Question: I have open pdf file in uiwebview, add image and text in uiwebview subview.Then i tried created pdf file. Below sample i have used to generate pdf file. Multiple page writing in single page. How can i write sample quality and exact size.
Please check screen shots and below source
'''
UIGraphicsBeginPDFContextToData( pdfData, CGRectZero, nil );
for (int i = 0; i < 10; i++) {
CGRect f = [pdfView frame];
[pdfView setFrame: f];
UIGraphicsBeginPDFPage();
CGContextRef currentContext = UIGraphicsGetCurrentContext();
CGContextTranslateCTM(currentContext, 72, 72); // Translate for 1" margins
[[[pdfView subviews] lastObject] setContentOffset:CGPointMake(0, 648 * i) animated:NO];
[pdfView.layer renderInContext:currentContext];
}
UIGraphicsEndPDFContext();
'''
and also i have tried this following link but i couldn't add uiwebview subview to write the pdf.
<URL>
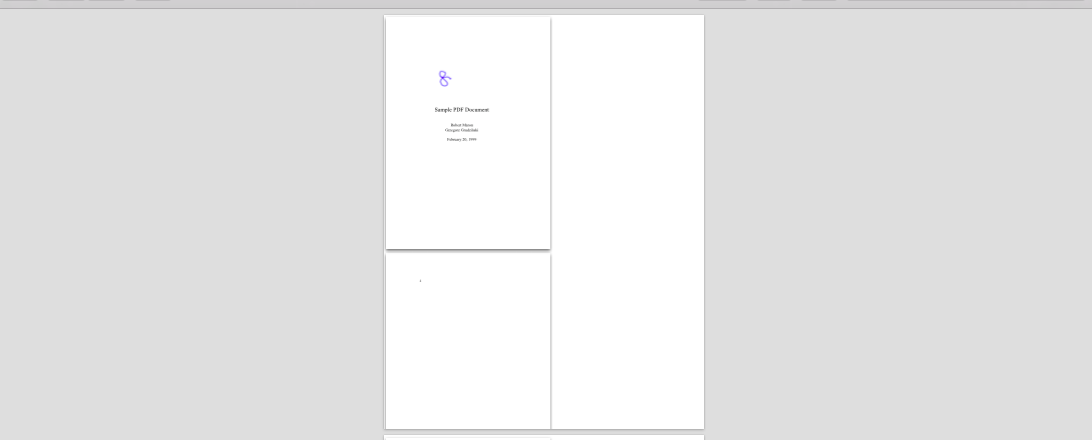
Answer: It looks to me like you're just trying to add content to an existing PDF, right?
'''
- (void) drawCustomPDFContent
{
// Put your drawing calls here
// Draw a red box
[[UIColor redColor] set];
UIRectFill(CGRectMake(20, 20, 100, 100));
// Example of drawing your view into PDF, note that this will be a rasterized bitmap, including the text.
// To get smoother text you'll need to use the NSString draw methods
CGContextRef ctx = UIGraphicsGetCurrentContext();
[view.layer renderInContext:ctx];
}
- (void) createCustomPDF
{
NSURL* pdfURL = ... /* URL to pdf file */;
CGPDFDocumentRef pdf = CGPDFDocumentCreateWithURL((CFURLRef)pdfURL);
const size_t numberOfPages = CGPDFDocumentGetNumberOfPages(pdf);
NSMutableData* data = [NSMutableData data];
UIGraphicsBeginPDFContextToData(data, CGRectZero, nil);
for(size_t page = 1; page <= numberOfPages; page++)
{
// Get the current page and page frame
CGPDFPageRef pdfPage = CGPDFDocumentGetPage(pdf, page);
const CGRect pageFrame = CGPDFPageGetBoxRect(pdfPage, kCGPDFMediaBox);
UIGraphicsBeginPDFPageWithInfo(pageFrame, nil);
// Draw the page (flipped)
CGContextRef ctx = UIGraphicsGetCurrentContext();
CGContextSaveGState(ctx);
CGContextScaleCTM(ctx, 1, -1);
CGContextTranslateCTM(ctx, 0, -pageFrame.size.height);
CGContextDrawPDFPage(ctx, pdfPage);
CGContextRestoreGState(ctx);
if(page == 1)
{
[self drawCustomPDFContent];
}
}
UIGraphicsEndPDFContext();
CGPDFDocumentRelease(pdf);
pdf = nil;
// Do something with data here
[data writeToFile:... atomically:YES];
}
'''
Parts referenced from:
<URL>